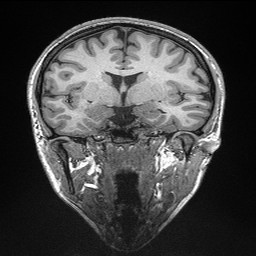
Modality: T1w
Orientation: sagittal
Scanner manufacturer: siemens
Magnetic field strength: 3 T
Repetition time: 2.3 s
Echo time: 0.00298 s